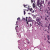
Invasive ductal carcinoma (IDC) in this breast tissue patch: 0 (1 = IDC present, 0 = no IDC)